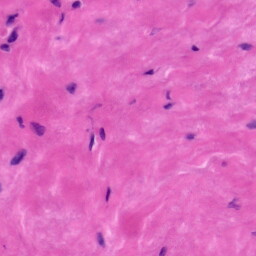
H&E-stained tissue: Tonsil